【题型】解答题　【知识点】立体几何　【难度】medium
设四面体 \(ABCD\) 中，有 \(k\) 条棱长为 \(a\)，其余 \(6-k\) 条棱长为 \(1\)。

\vspace{1em}

(1) \(k=1\) 时，求 \(a\) 的取值范围；

\vspace{1em}

(2) \(k=2\) 时，求 \(a\) 的取值范围。
【解答】
\textbf{【答案】}
(1) \(a \in \left(0, \sqrt{3}\right)\)
(2) \(a \in \left(0, \dfrac{\sqrt{6} + \sqrt{2}}{2}\right)\)
\textbf{【分析】}
(1) 不妨设 \(AB = a\)，可折叠三角形，观察 \(AB\) 的长度即可；
(2) 分别讨论两边在一个三角形内和两边为四面体对棱这两种情况，结合等腰三角形性质和三角形两边之和大于第三边的性质求解 \(a\) 的范围。
\textbf{【详解】}
(1) 设 \(AB = a\)，\(AC = DA = DB = DC = BC = 1\)，固定 \(\triangle BCD\)，让 \(\triangle ACD\) 绕 \(CD\) 转动，
当 \(A\) 接近 \(B\) 时，\(a\) 接近于 \(0\)；当 \(\triangle ACD\) 与 \(\triangle BCD\) 接近于共面时，\(a\) 接近于 \(\sqrt{3}\)，
故 \(a \in \left(0, \sqrt{3}\right)\)；

---
(2) 第一种情况，两边在一个三角形内时：

假设 \(AB = AC = a > 0\)，\(DA = DB = DC = BC = 1\) 时，\(E\) 为 \(D\) 在底面射影，
由题意得 \(EA = EB = EC\)，假设 \(BC\) 中点为 \(O\)，连结 \(EO\)，假设 \(EA = EC = x < 1\)，
则 \(EO = \sqrt{x^2 - \dfrac{1}{4}}\)，\(AO = x + \sqrt{x^2 - \dfrac{1}{4}}\)，\(AO^2 + CO^2 = AC^2\)，即
\[
\left(x + \sqrt{x^2 - \dfrac{1}{4}}\right)^2 + \dfrac{1}{4} = a^2,
\]
解得
\[
\begin{cases}
a^4 = (4a^2 - 1)x^2 \\
4a^2 - 1 > 0
\end{cases},
\]
则 \(x = \dfrac{a^2}{\sqrt{4a^2 - 1}} < 1\) 且 \(a > \dfrac{1}{2}\)，
即 \(a^4 - 4a^2 + 1 < 0\)，故 \(2 - \sqrt{3} < a^2 < 2 + \sqrt{3}\)，则
\[
\dfrac{\sqrt{6} - \sqrt{2}}{2} < a < \dfrac{\sqrt{6} + \sqrt{2}}{2},
\]
综上，\(\dfrac{\sqrt{6} - \sqrt{2}}{2} < a < \dfrac{\sqrt{6} + \sqrt{2}}{2}\)；
第二种情况，两边不在一个三角形内时：
假设 \(AC = BD = a\)，\(AB = AD = CB = CD = 1\)，
发现当等腰三角形两腰的夹角接近 \(0^\circ\) 时，\(a\) 在减小但总是存在的，故 \(a > 0\)，
假设 \(AC = BD = a\)，\(AB = AD = CB = CD = 1\)，取 \(AC\) 中点 \(G\)，连接 \(DG, BG\)，
则 \(DG = BG = \sqrt{1 - \dfrac{a^2}{4}}\)，
由两边之和大于第三边可知：
\[
2\sqrt{1 - \dfrac{a^2}{4}} > a,
\]
解得：\(a < \sqrt{2}\)，故 \(a \in (0, \sqrt{2})\)，

综上，\(a \in \left(0, \dfrac{\sqrt{6} + \sqrt{2}}{2}\right)\)。
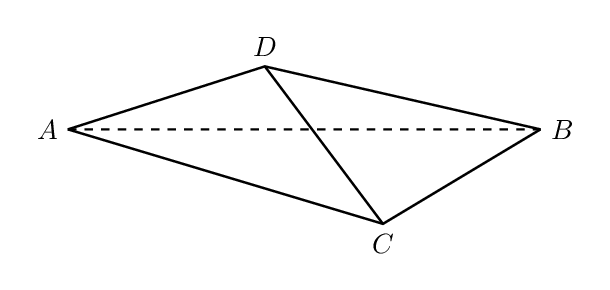
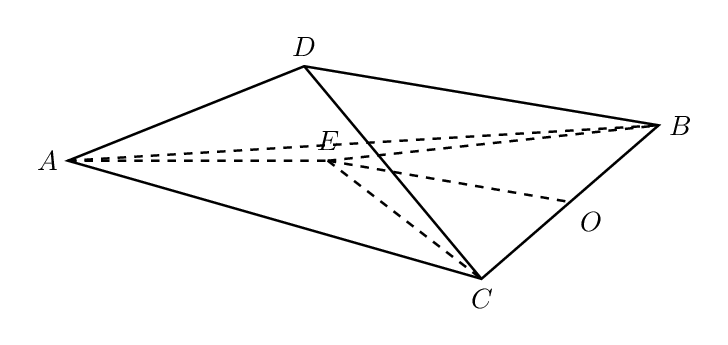
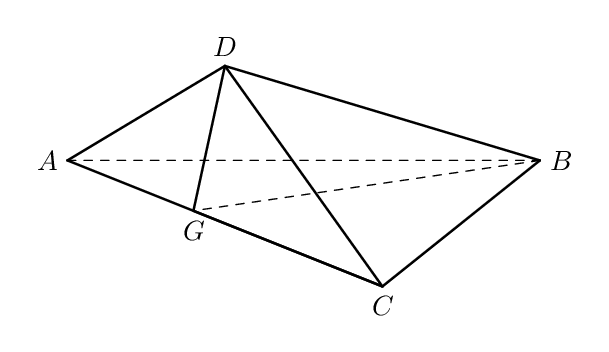